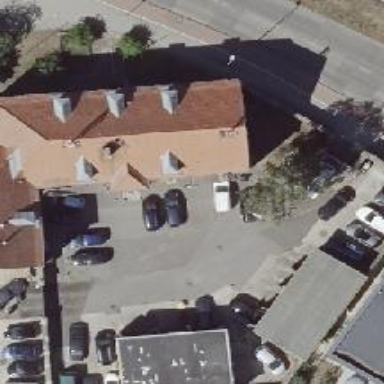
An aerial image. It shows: Commercial building with hipped roof shape.